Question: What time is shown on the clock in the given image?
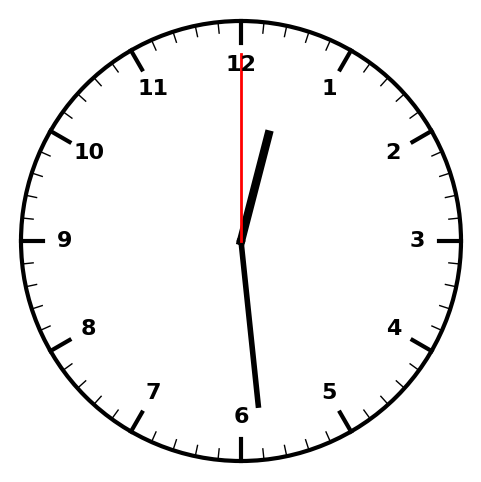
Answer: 12:29:00